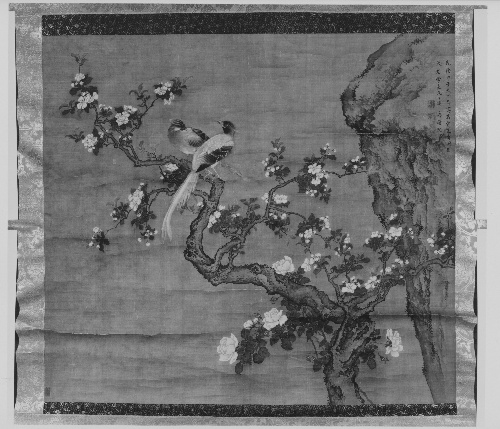
Title: 清  傳沈銓   高堂雙壽圖  軸|Flowering Crabapple and Pair of Birds
Artist: Shen Quan
Artist bio: Chinese, 1682–after 1762
Date: dated 1744
Object type: Hanging scroll
Classification: Paintings
Medium: Hanging scroll; ink and color on silk
Culture: China
Period: Qing dynasty (1644–1911)
Dimensions: Image: 37 × 42 1/4 in. (94 × 107.3 cm)
Overall with mounting: 90 1/4 in. × 51 in. (229.2 × 129.5 cm)
Overall with knobs: 90 1/4 × 52 3/8 in. (229.2 × 133 cm)
Department: Asian Art
Credit line: Charles Stewart Smith Collection, Gift of Mrs. Charles Stewart Smith, Charles Stewart Smith Jr., and Howard Caswell Smith, in memory of Charles Stewart Smith, 1914
Accession year: 1914
Repository: Metropolitan Museum of Art, New York, NY
Tags: Birds|Flowers|Trees